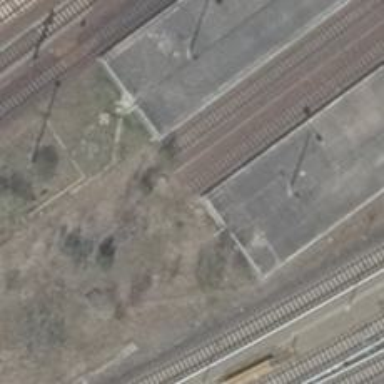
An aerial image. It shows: Abandoned railway with electrified contact lines.